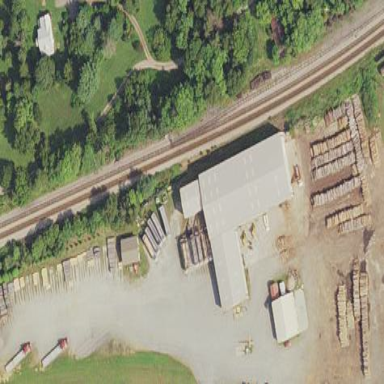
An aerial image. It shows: Sawmill crafting area.